Question: I want to know that is it possible to create a vertical column chart in FPDF as shown in the diagram below:

Infact i want to display a sigle vertical bar divided into sub parts to represent different percentage for different categories.
Is it possible with FPDF and if it is possible give me some tips how to draw it in a pdf file created with FPDF.
Any help will be appreciated.
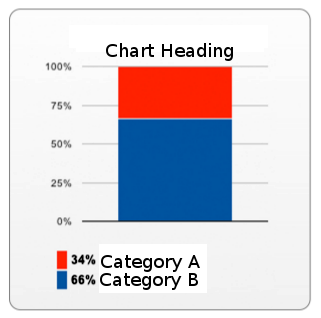
Answer: Insertion as an image
'''
// Insert a chart in the top-left corner at 300 dpi
$pdf->Image('my-vertical-column-chart.php',10,10,-300);
// Insert a chart as dynamic image from a URL
$pdf->Image('http://www.myhost.com/mysite/my-vertical-column-chart.php?chartparam=value',60,30,90,0,'PNG');
'''
File 'my-vertical-column-chart.php' might be any type of bar chart image generator, like:
- <URL>
I did it in Google Drive and shared as image. It is the fastest way to do the job;
- <URL>-